八年级 · 度量几何学
如图, 数字代表所在正方形的面积, 则 $A$ 所代表的正方形的面积为

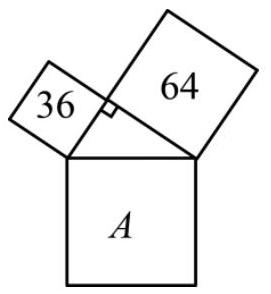
答案: 100